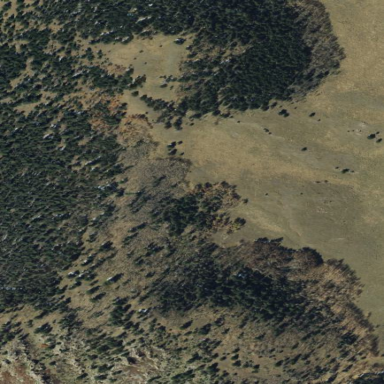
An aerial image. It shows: Mixed forest with different types of trees.